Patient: sex M, age 51
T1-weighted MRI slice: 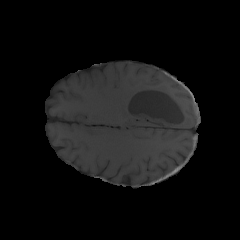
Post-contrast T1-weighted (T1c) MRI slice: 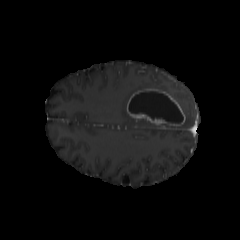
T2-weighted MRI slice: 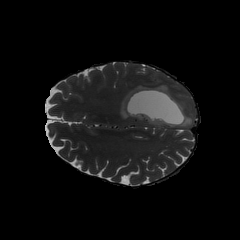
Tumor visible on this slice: yes
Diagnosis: Glioblastoma, IDH-wildtype
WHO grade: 4